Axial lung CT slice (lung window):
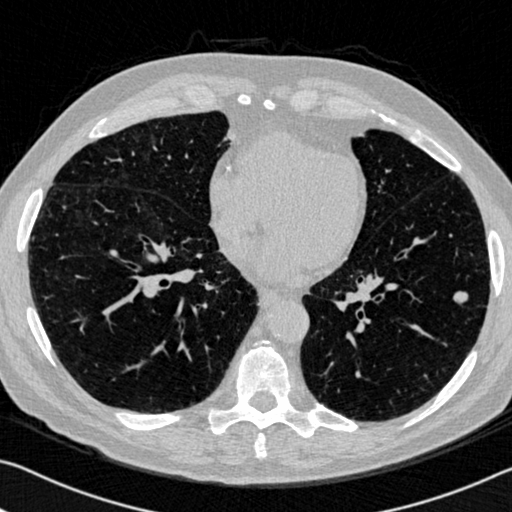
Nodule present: yes
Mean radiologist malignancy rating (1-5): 4.25